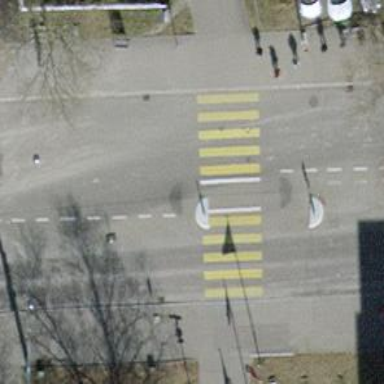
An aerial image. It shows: Marked footway with asphalt surface. The crossing includes pedestrian island.